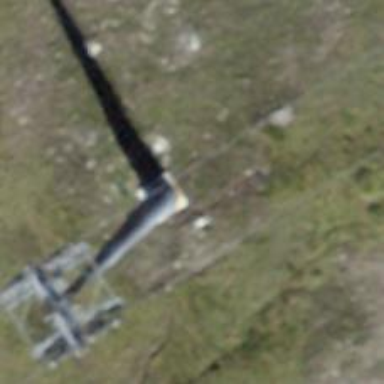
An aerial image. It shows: Pylon for aerialway.